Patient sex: M
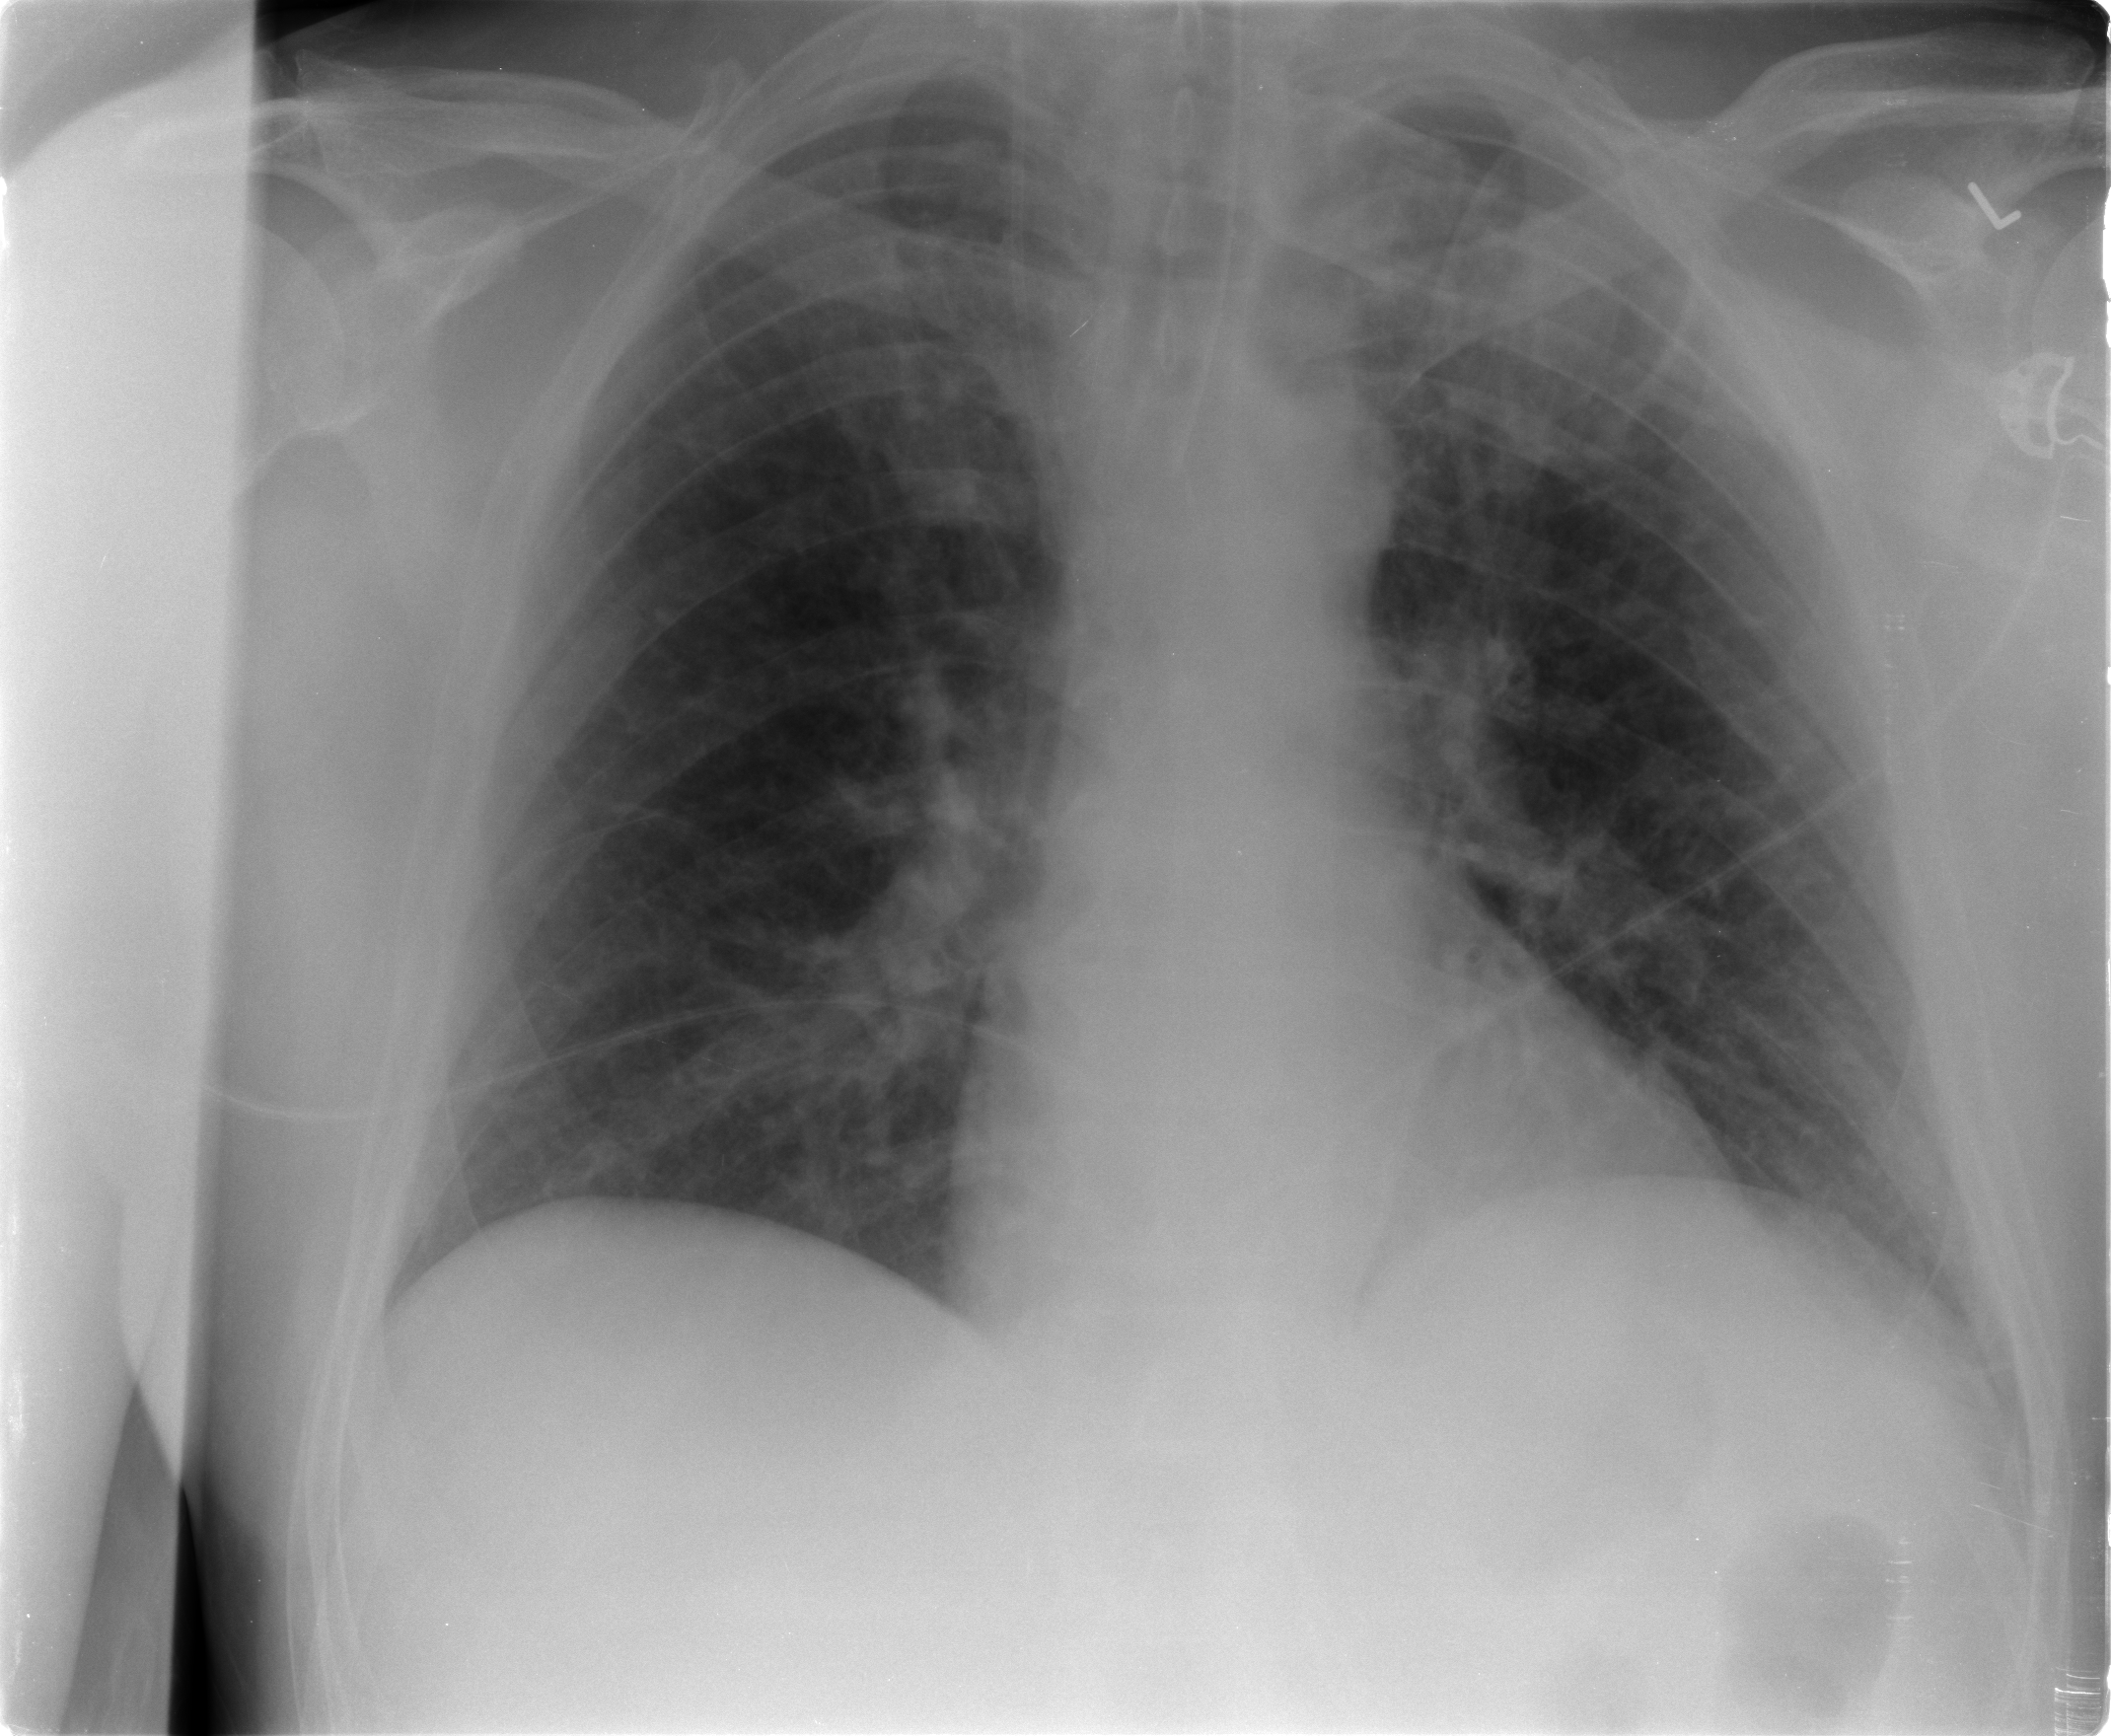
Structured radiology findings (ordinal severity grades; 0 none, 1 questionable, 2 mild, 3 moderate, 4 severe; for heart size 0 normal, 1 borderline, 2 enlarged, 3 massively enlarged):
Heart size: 0
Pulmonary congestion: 2
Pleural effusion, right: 0
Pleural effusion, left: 0
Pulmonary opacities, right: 0
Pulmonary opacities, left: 0
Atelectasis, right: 2
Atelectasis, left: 2